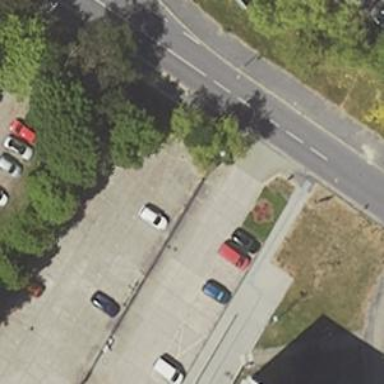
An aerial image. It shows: Road serving as parking aisle.